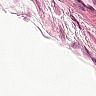
Metastatic tissue present: no